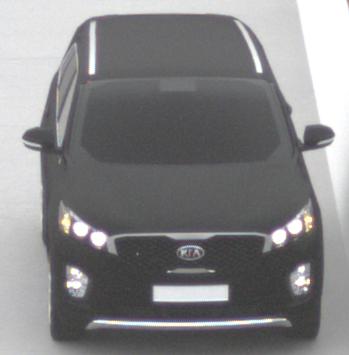
Make: KIA
Model: Sorento 2.2 CRDi
Detailed model: Sorento (UM)
Model produced from: 2015/03
Model produced until: 2017/10
Doors: 5
Color: black
Road condition: dry road
Daytime: morning or afternoon
Contrast: low contrast